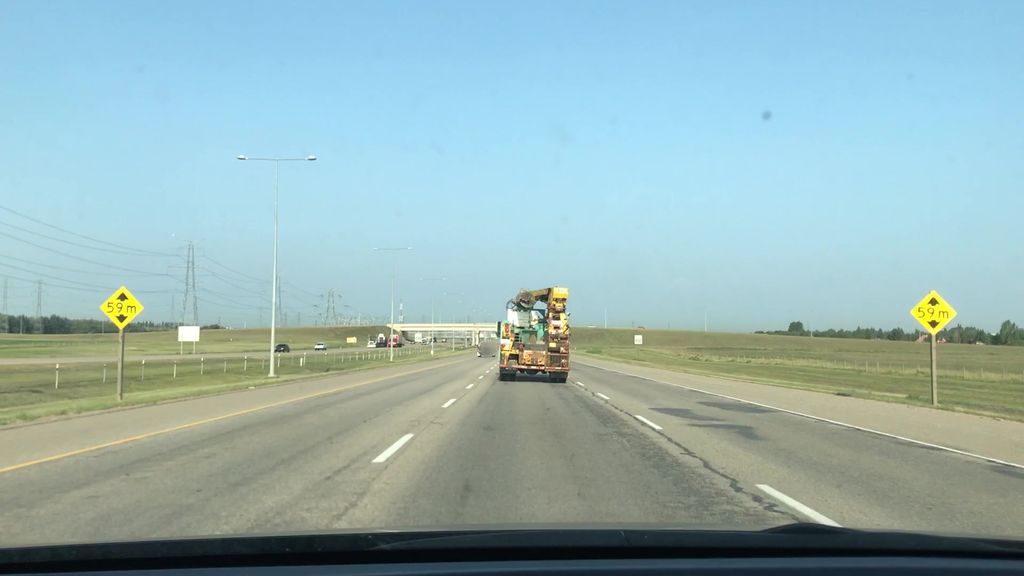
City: edmonton